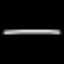
Label: line